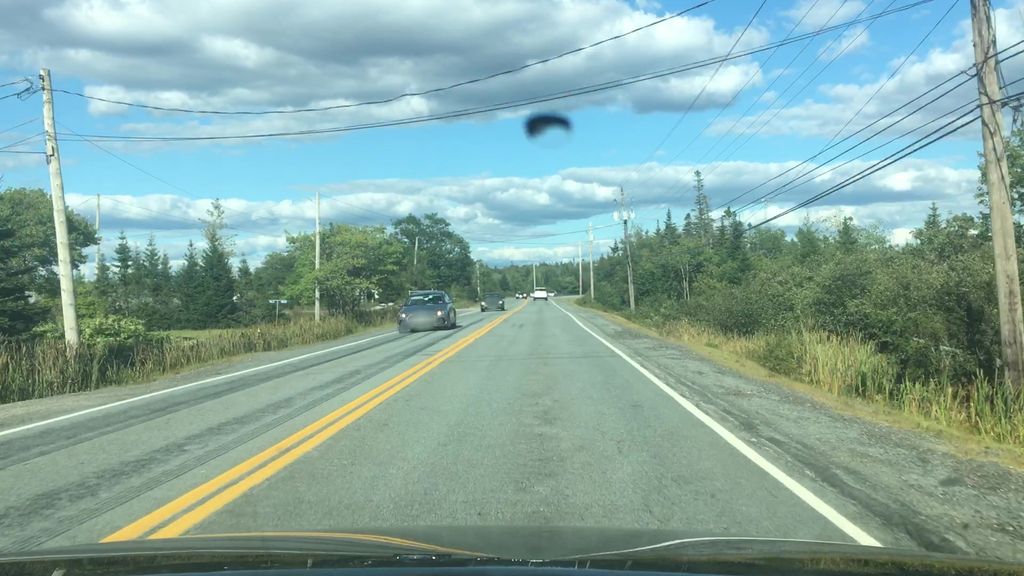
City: halifax